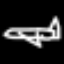
Label: airplane